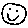
Label: smiley face